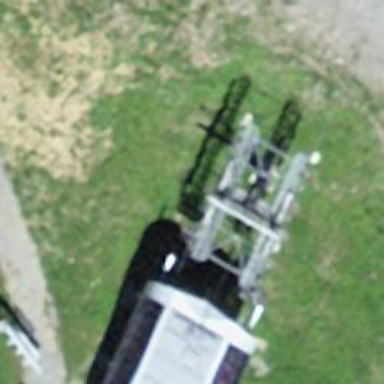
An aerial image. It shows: Chair lift captured from aerial perspective.